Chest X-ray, PA view. Patient: 73 years old, sex M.
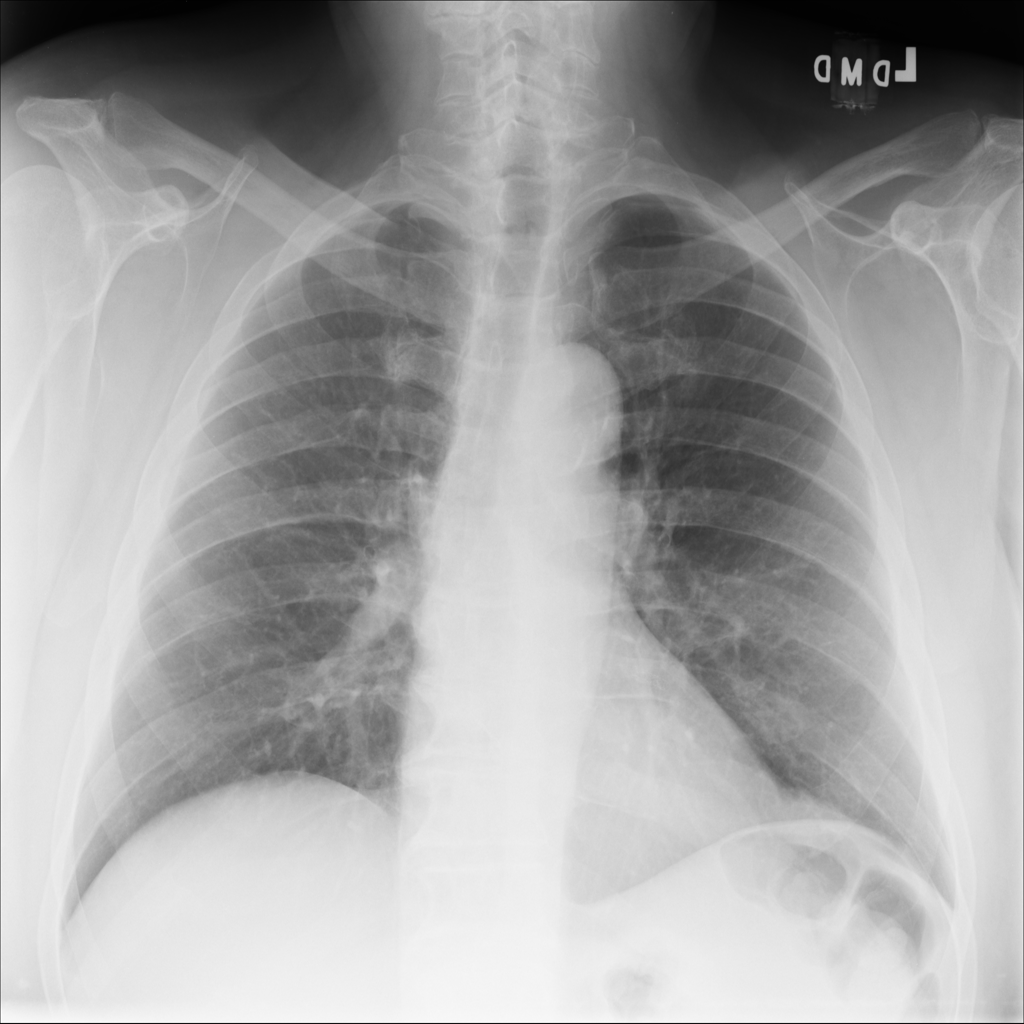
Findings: No Finding